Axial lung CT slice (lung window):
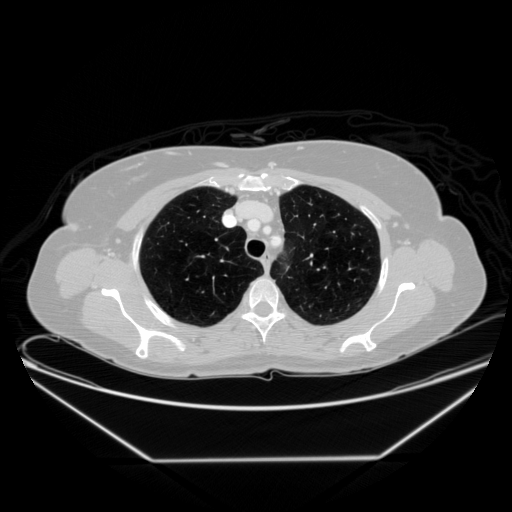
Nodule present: no